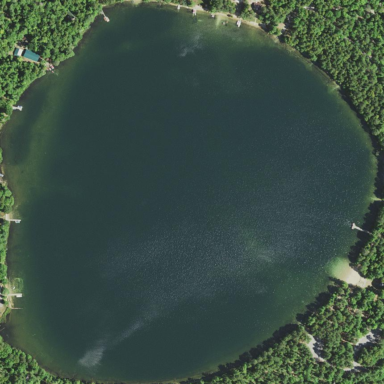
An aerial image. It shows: Serene lake.